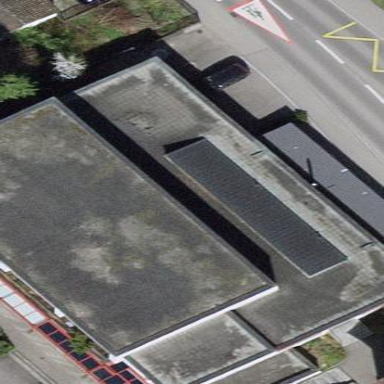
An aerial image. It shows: School building.